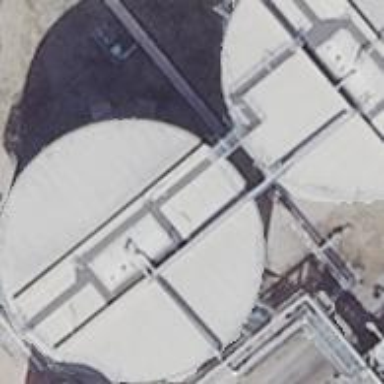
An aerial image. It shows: Storage tank created as man-made structure.